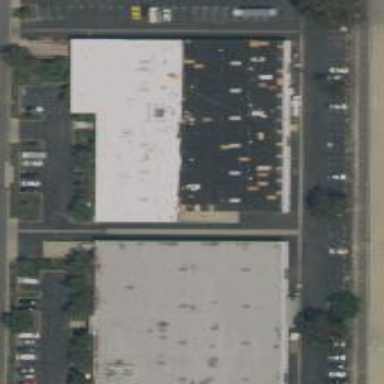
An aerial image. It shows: Warehouse building.